Question: When I repeat a background in CSS, I only want to show the image if it can be fully shown.
Do I have to set the width in pixels? Or is there a CSS property that will only show the image if it can be fully shown?
[]
'''
<div align="left" style="padding-left: 30px;">
<div class="rep_div" style="background:url('file.png'); width:93.5%; display:block;height:3px;"></div>
</div>
'''
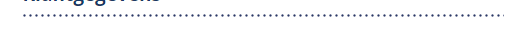
Answer: I'm not sure what exactly you're trying to achieve, but at face value you will need some JS that measures your div's dimensions, measures your image's dimensions and does a simple comparison, then if the div is the same size or larger than the image sets the div's background-image to the image's url.
Here's a basic approximation using CSS and jQuery
'''
/* css */
#container{ ...no image background set here... }
/* js */
var $container = $('#container');
var image = new Image();
image.src = 'path/to/image.jpg';
image.onload = function() {
if (
$container.outerWidth() >= this.width &&
$container.outerHeight() >= this.height
) $container.css('background-image': 'url('+image.src+')');
});
'''
If you are trying to fit exactly the number of repeated images than this code can be easily adapted to not depend solely on "equals or greater", but a multiplication of the image's dimensions.
Be sure to note that this code will only run once, the better practice would be something like this:
'''
var $container = $('#container');
var image = new Image();
image.src = 'path/to/image.jpg';
var calculate = function() {
if (
$container.outerWidth() >= image.width &&
$container.outerHeight() >= image.height
) {
$container.css('background-image': 'url('+image.src+')');
}
else {
$container.css('background-image': 'none');
}
});
image.onload = calculate;
$(window).on('resize', calculate);
'''